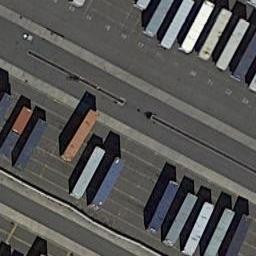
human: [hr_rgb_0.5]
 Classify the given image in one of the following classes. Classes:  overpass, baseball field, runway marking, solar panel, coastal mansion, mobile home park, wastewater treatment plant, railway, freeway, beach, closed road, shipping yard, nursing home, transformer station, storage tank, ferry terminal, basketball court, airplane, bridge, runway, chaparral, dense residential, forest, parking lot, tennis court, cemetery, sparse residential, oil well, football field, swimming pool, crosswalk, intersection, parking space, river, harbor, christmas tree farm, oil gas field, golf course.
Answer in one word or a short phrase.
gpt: shipping yard